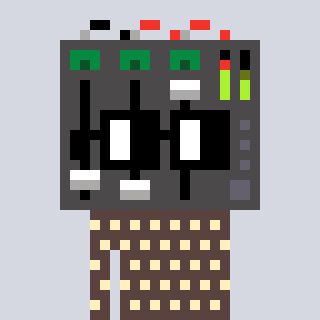
a pixel art character with square black glasses, a mixer-shaped head and a darkbrown-colored body on a cool background